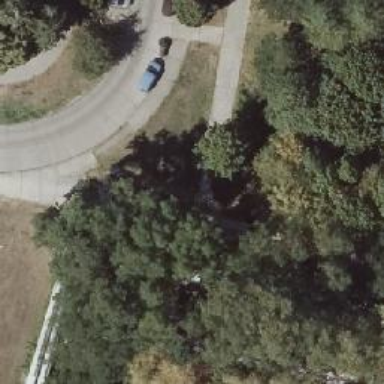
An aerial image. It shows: Excellent compacted footway.